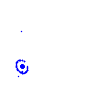
Particle: electron